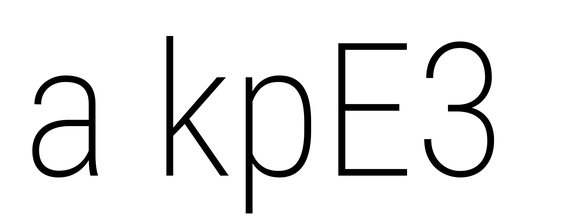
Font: Roboto_Condensed_ExtraLight